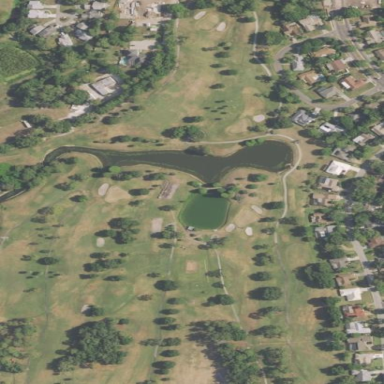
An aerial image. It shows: Golf course surrounded by greenery.